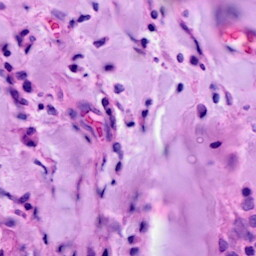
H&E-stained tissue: Breast